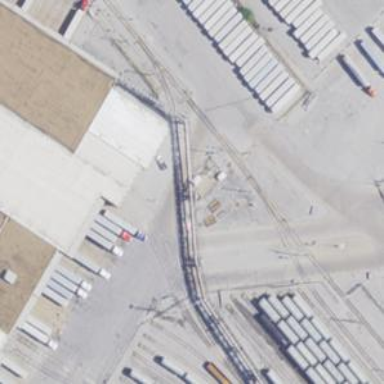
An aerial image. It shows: Railway yard.